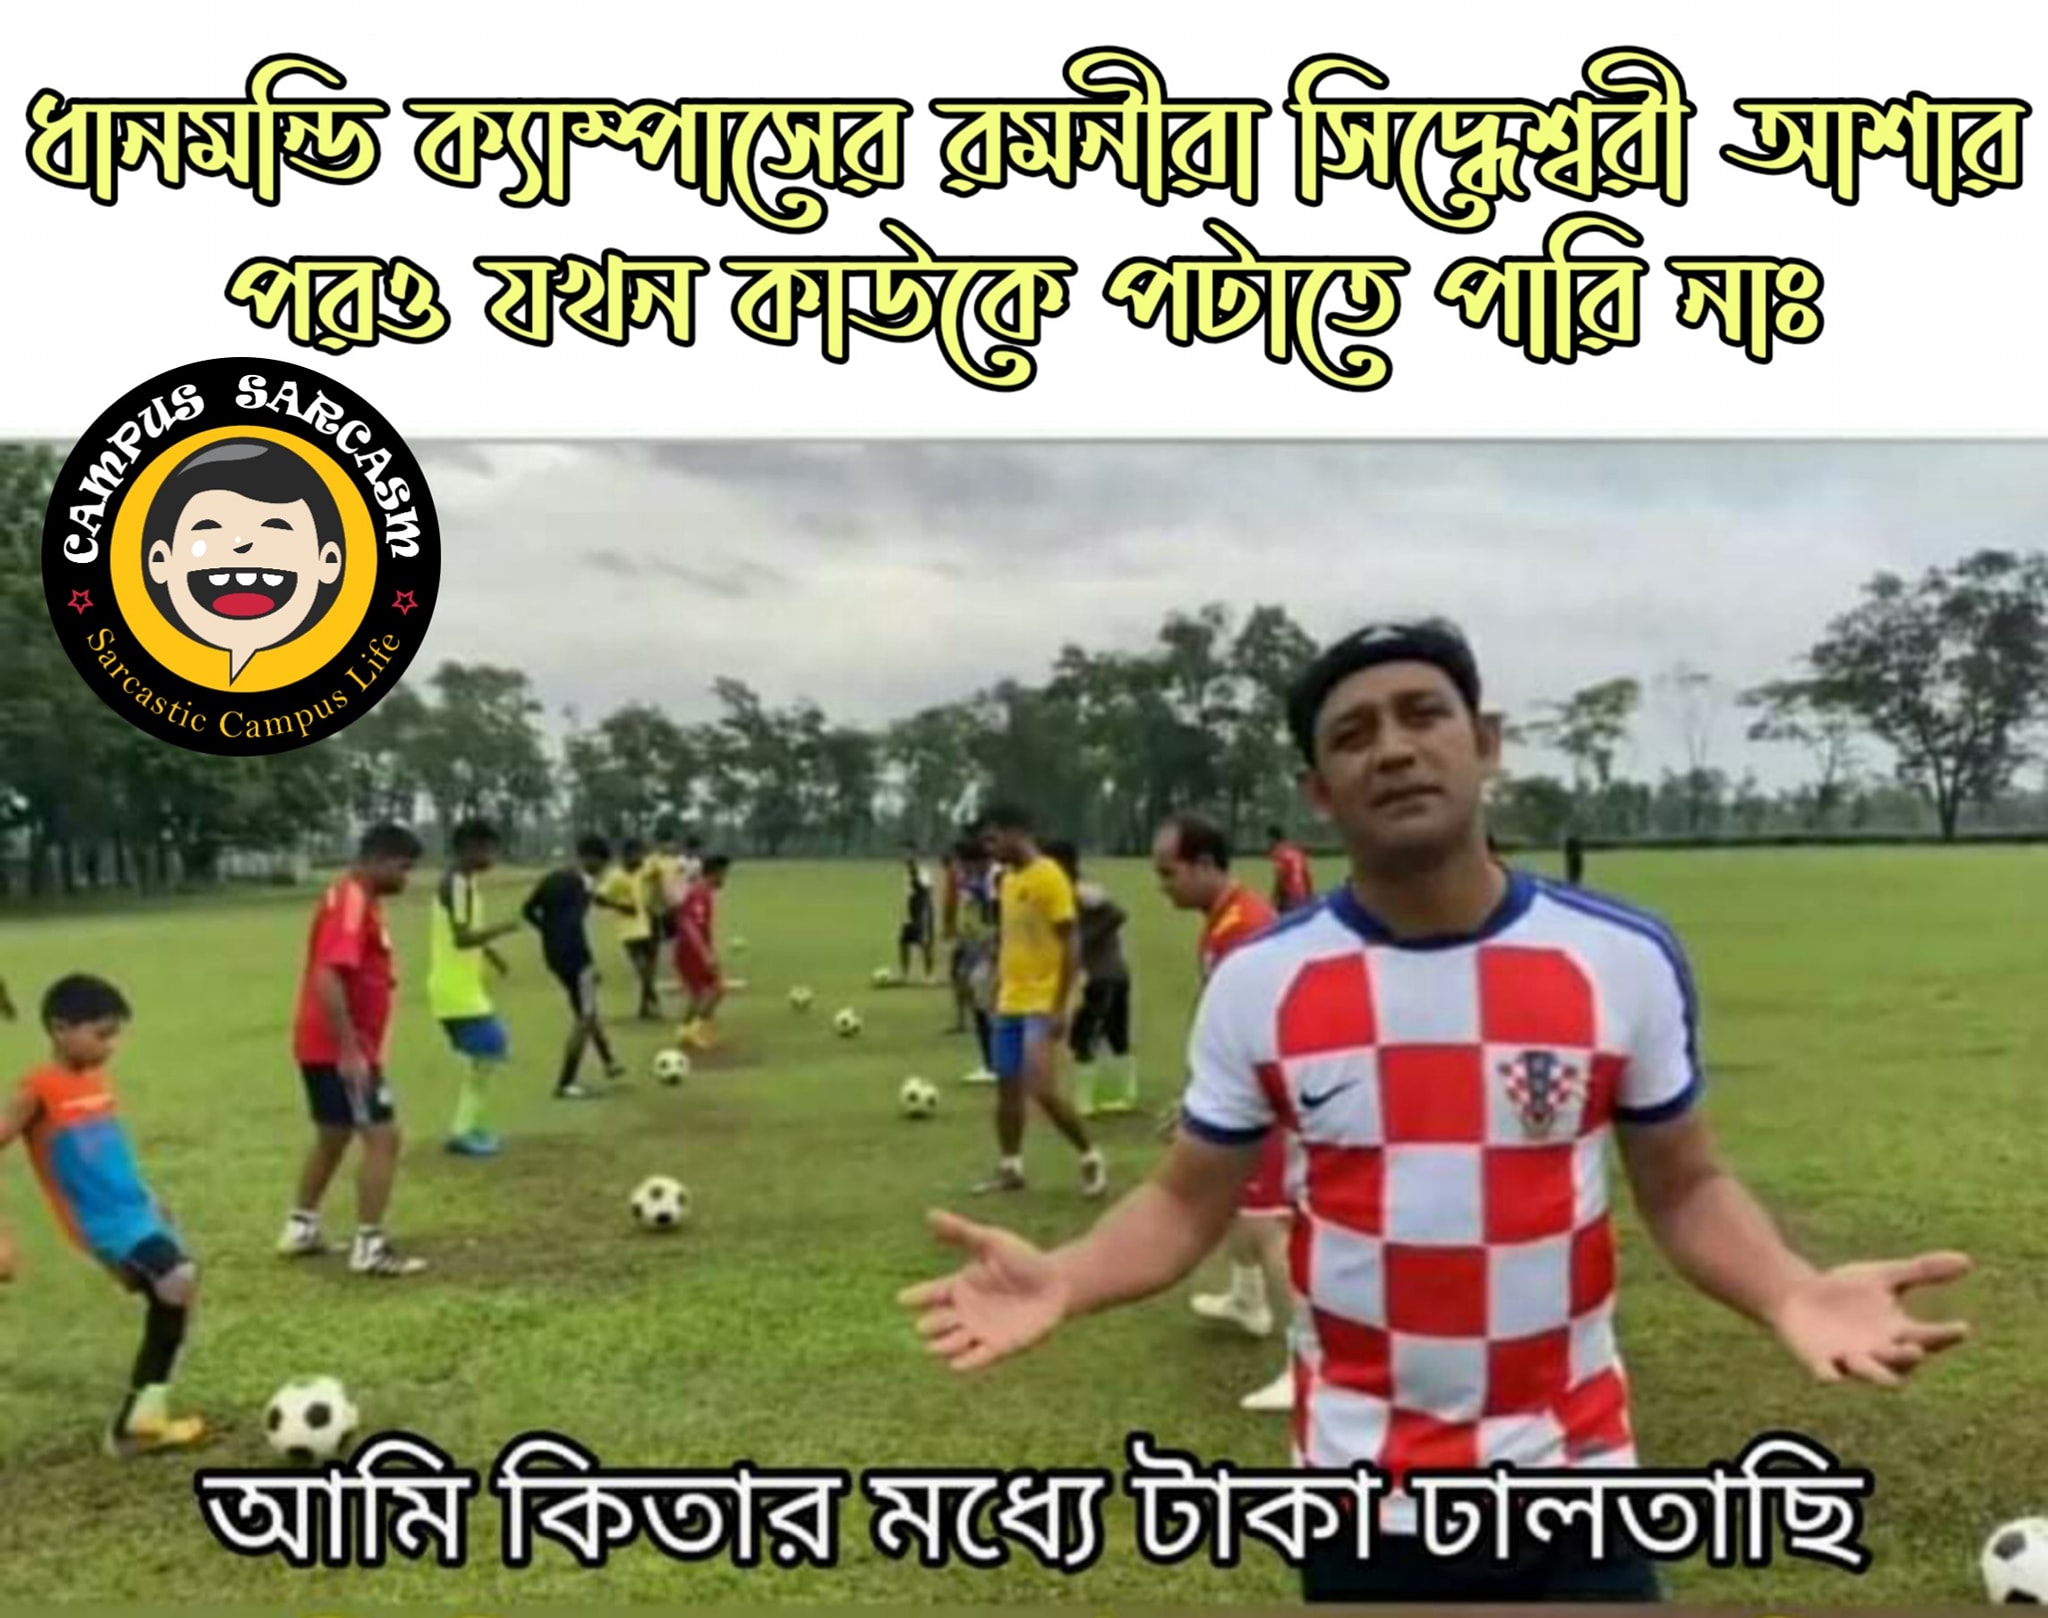
Caption: ধানমন্ডি ক্যাম্পাসের রমনীরা সিদ্ধশ্বরী আশার পরও যখন কাউকে পটাতে পারি নাঃ     আমি কিতার মধ্যে টাকা ঢালতাছি
Label: non-hate